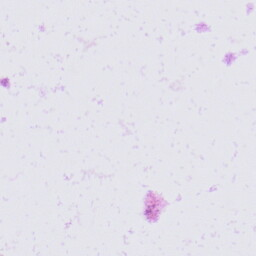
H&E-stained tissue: Skin